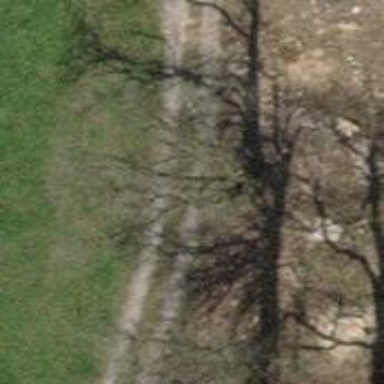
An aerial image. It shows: Gravel track with track type of grade3.